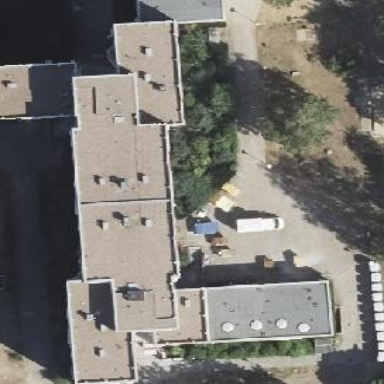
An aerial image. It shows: Apartment building with flat roof.